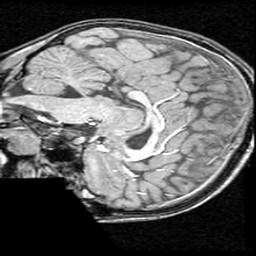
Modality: T1w
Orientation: sagittal
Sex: female
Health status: ill
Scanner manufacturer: ge
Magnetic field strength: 1.5 T
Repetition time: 21 s
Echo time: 0.008 s